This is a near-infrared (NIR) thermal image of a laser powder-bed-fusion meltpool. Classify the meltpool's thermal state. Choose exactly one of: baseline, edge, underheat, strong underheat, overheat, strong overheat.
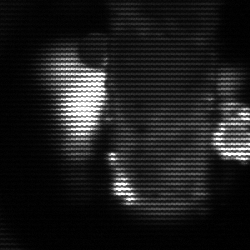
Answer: strong underheat